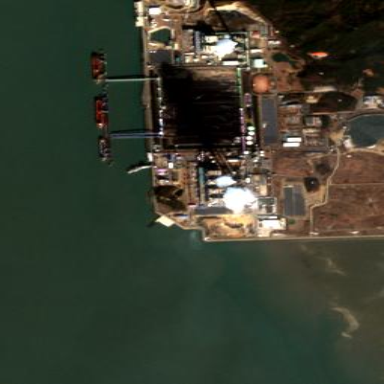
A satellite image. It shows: Industrial area with coal-powered plant.